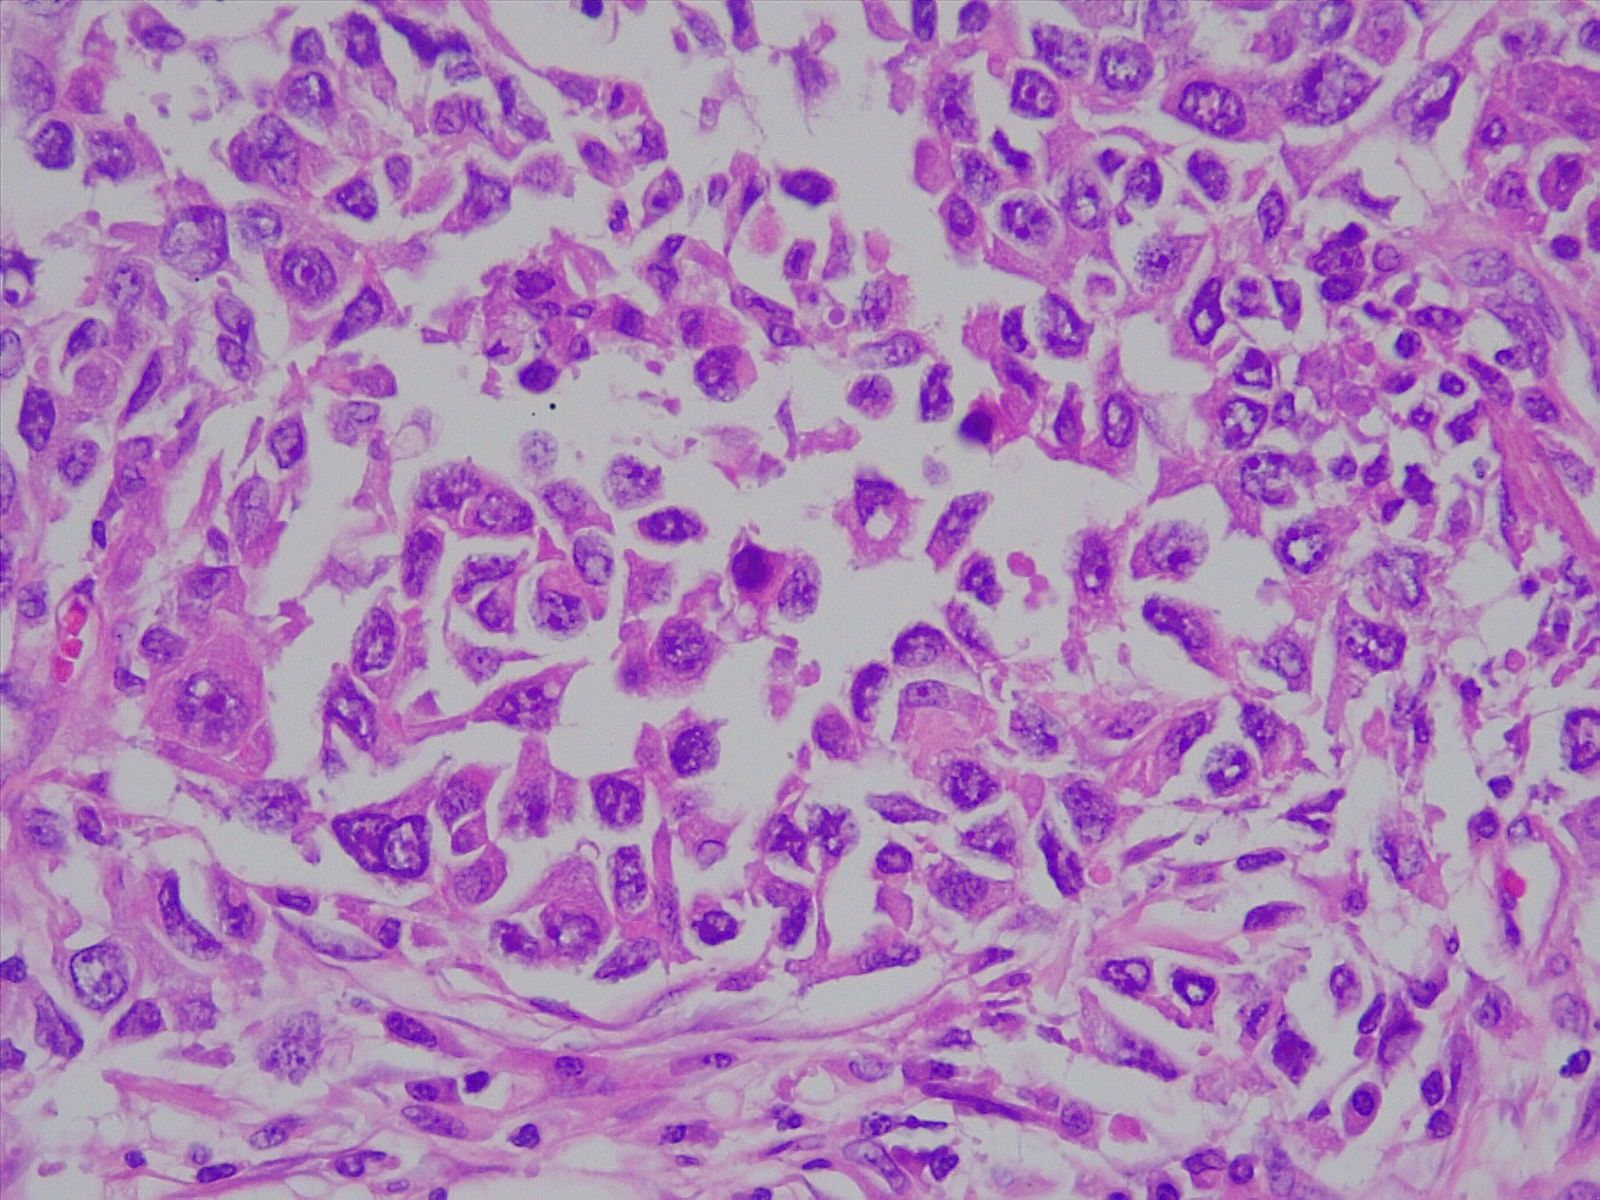
Label: lung adenocarcinoma, poorly differentiated